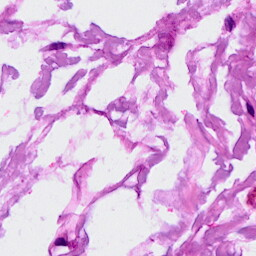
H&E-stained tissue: Breast